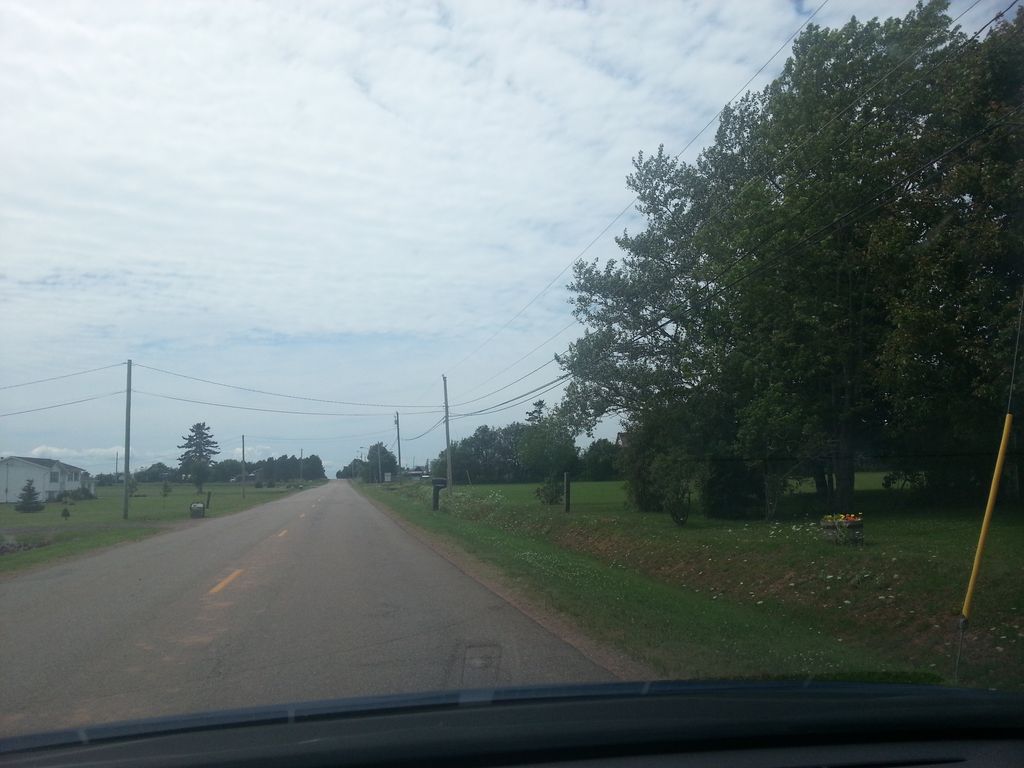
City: charlottetown